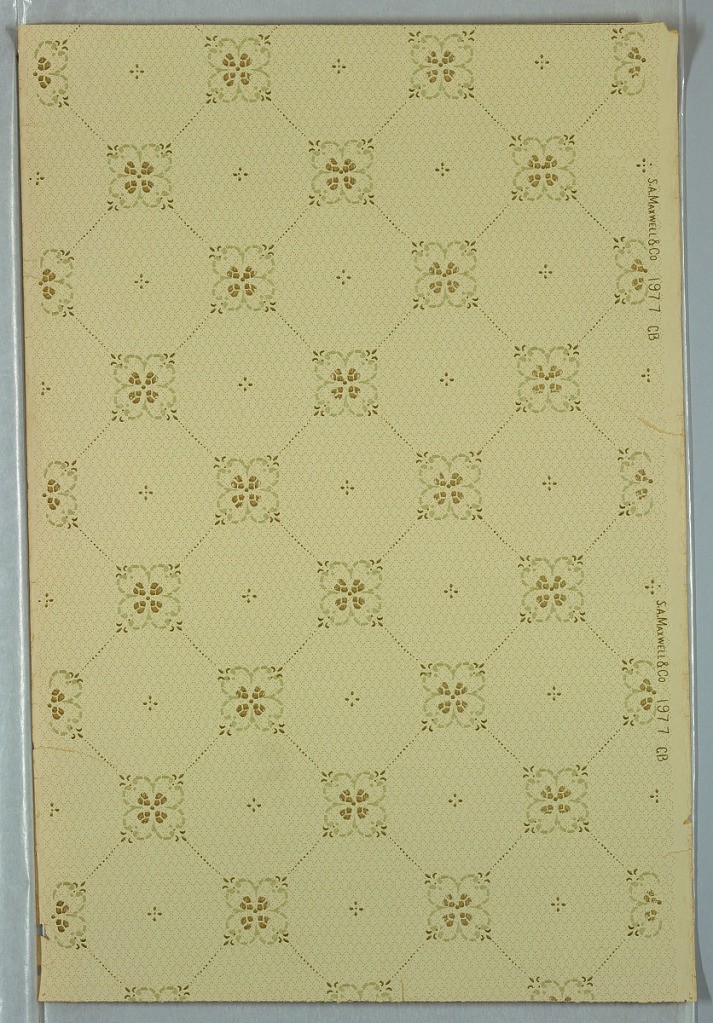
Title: Ceiling paper
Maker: Maxwell & Co., S.A., Chicago, Illinois, USA
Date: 1905–1915
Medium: Machine-printed paper
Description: Trellis pattern with quatrefoil shape at intersections. Printed on light green ground.